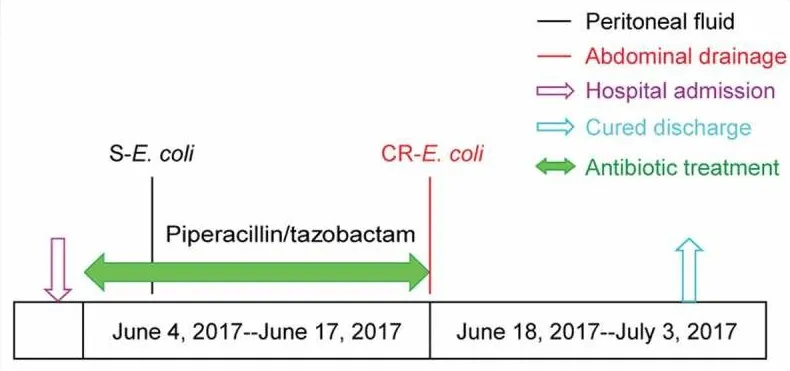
Clinical description of a patient undergoing antibiotic treatment. . A. The history of antibiotic exposure for a patient admitted into the hospitalThe colored text and bars represent the sources from which the bacterial species were isolated.
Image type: chart (chart)